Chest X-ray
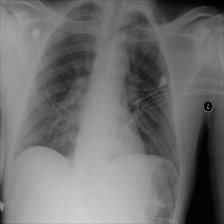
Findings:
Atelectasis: negative
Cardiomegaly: negative
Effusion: negative
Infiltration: negative
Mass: negative
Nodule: negative
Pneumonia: negative
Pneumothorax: negative
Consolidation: negative
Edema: negative
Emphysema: negative
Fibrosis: negative
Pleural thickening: negative
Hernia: negative